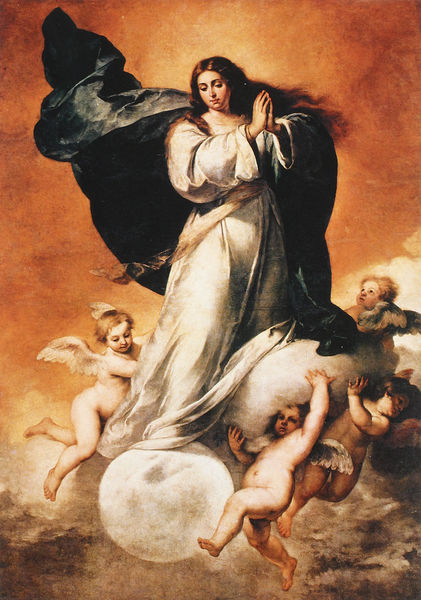
Titel: Die unbefleckte Empfängnis
Künstler: Bartolomé Esteban Murillo
Institution: Sevilla, Museo de Bellas Artes
Schlagwörter: flügel, gemälde, himmel, umhang, weiß, wolken, braun, frau, kleid, orange, schwarz, rot, wolke, ball, tragen, hände, sonne, gewand, engel, mond, beten, gebet, sieg, hölle, segnung, heilige, putten, maria, madonna, himmelfahrt, viktoria